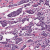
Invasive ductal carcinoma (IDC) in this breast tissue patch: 1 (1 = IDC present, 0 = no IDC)